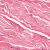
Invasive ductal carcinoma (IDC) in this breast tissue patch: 0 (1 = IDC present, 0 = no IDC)